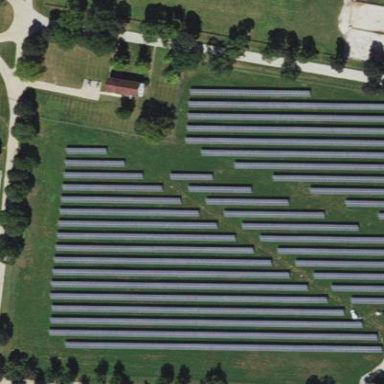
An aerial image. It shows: Solar power plant using photovoltaic technology.